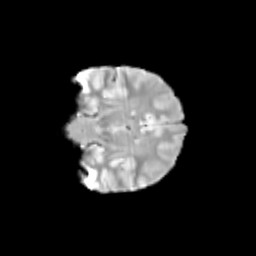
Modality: T2w
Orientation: coronal
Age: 11
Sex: female
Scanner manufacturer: siemens
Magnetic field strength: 3 T
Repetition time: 3.8 s
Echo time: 0.07 s